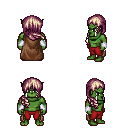
a pixel art fantasy rpg character, male body template, orc, green skin, brown cape, red pants, white blonde right-swept hairstyle, white cloth bracers, four views (front, back, left, right), 2x2 character sprite sheet, small pixel art, hard edges, no anti-aliasing